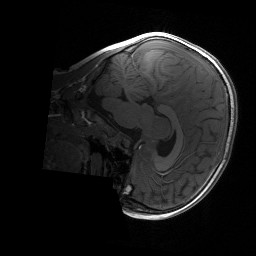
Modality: T1w
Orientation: sagittal
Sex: male
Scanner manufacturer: siemens
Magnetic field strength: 3 T
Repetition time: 1.9 s
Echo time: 0.00243 s